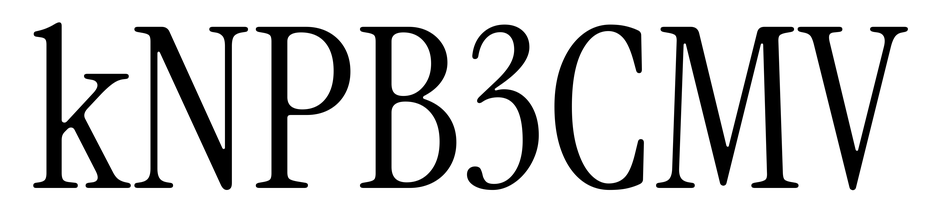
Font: InstrumentSerif-Regular